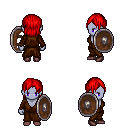
a pixel art fantasy rpg character, female body template, dark elf, purple skin, brown robe, teal pants, red long bangs hairstyle, maroon shoes, shield, four views (front, back, left, right), 2x2 character sprite sheet, small pixel art, hard edges, no anti-aliasing